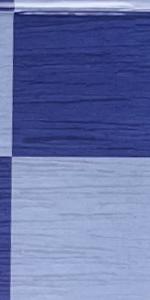
Label: Empty